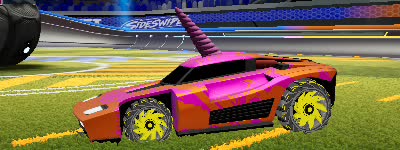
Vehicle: breakout